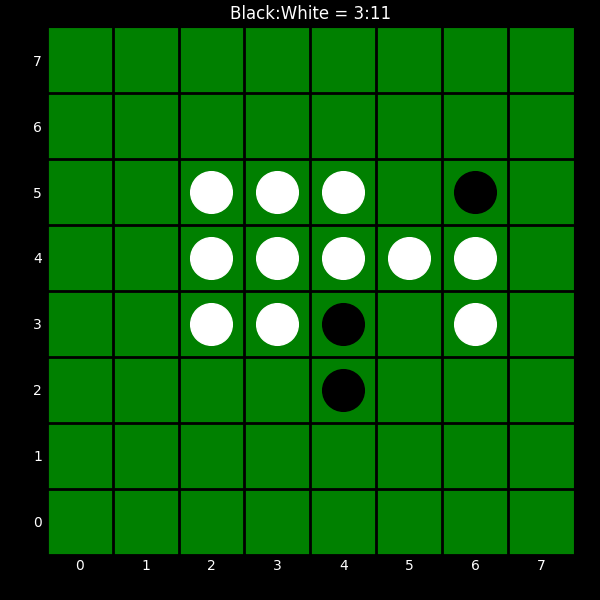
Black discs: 3
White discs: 11